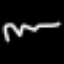
Label: squiggle